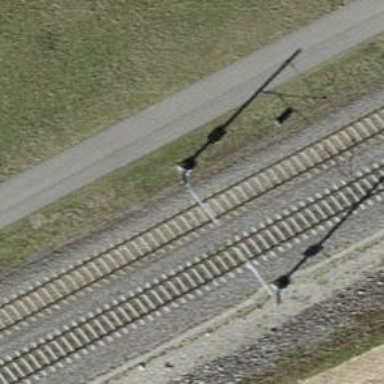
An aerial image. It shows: Catenary mast for power lines.